Question: In c# I can apply this property on RadioButton

So the RadioButton is displayed like a PushButton but it's still a radio button.
Is there a way to do that with Qt in c++ ? maybe programmaticaly.
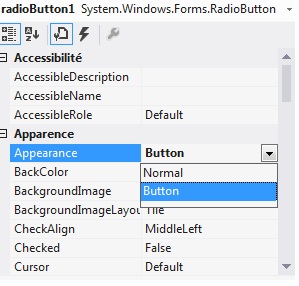
Answer: Use 'QPushButton' and 'setCheckable( true )'. This will get you the same behaviour as a 'QRadioButton'.